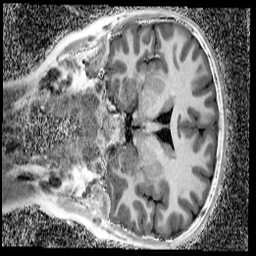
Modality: UNIT1_denoised
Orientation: coronal
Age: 11
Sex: male
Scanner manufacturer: siemens
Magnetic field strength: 3 T
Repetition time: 4 s
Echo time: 0.00299 s